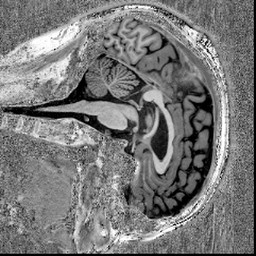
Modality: T1w
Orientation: sagittal
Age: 33
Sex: male
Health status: healthy
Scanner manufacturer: siemens
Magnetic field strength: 7 T
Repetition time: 4.3 s
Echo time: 0.00227 s